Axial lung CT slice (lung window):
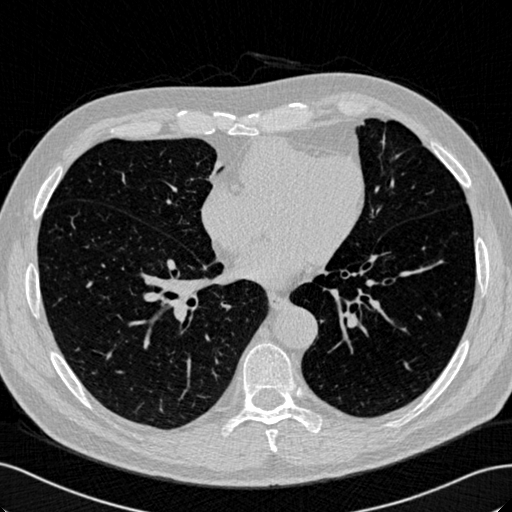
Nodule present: no